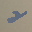
Label: 2